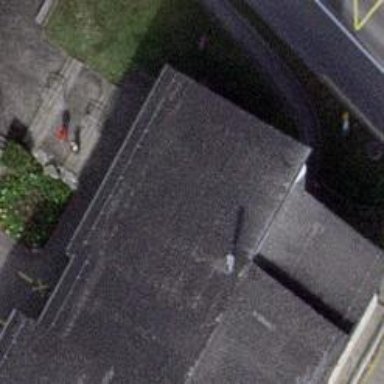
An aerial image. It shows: Post office.